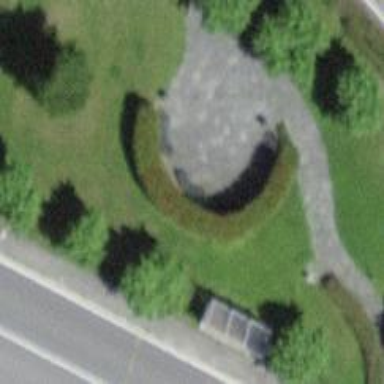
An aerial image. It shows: Black bench.